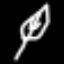
Label: leaf